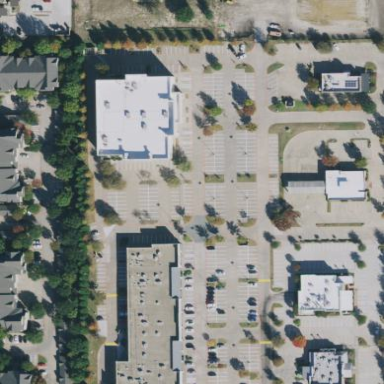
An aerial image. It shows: Retail area.